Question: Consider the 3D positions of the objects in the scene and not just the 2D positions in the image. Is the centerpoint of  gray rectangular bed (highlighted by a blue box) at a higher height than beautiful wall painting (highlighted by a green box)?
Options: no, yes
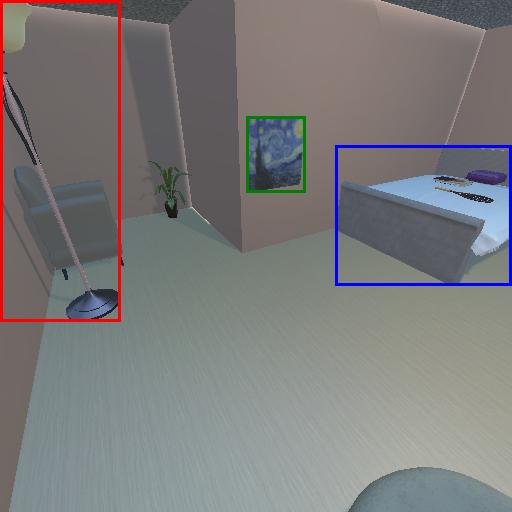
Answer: no